Question: The question is to find whether a given sum exists over any path in a BST. The question is damn easy if a path means root to leaf, or easy if the path means a portion of a path from root to leaf that may not include the root or the leaf. But it becomes difficult here, because a path may span both left and right child of a node. For example, in the given figure, a sum of 132 exists over the circled path. How can I find the existence of such a path? Using hash to store all possible sums under a node is frowned upon!

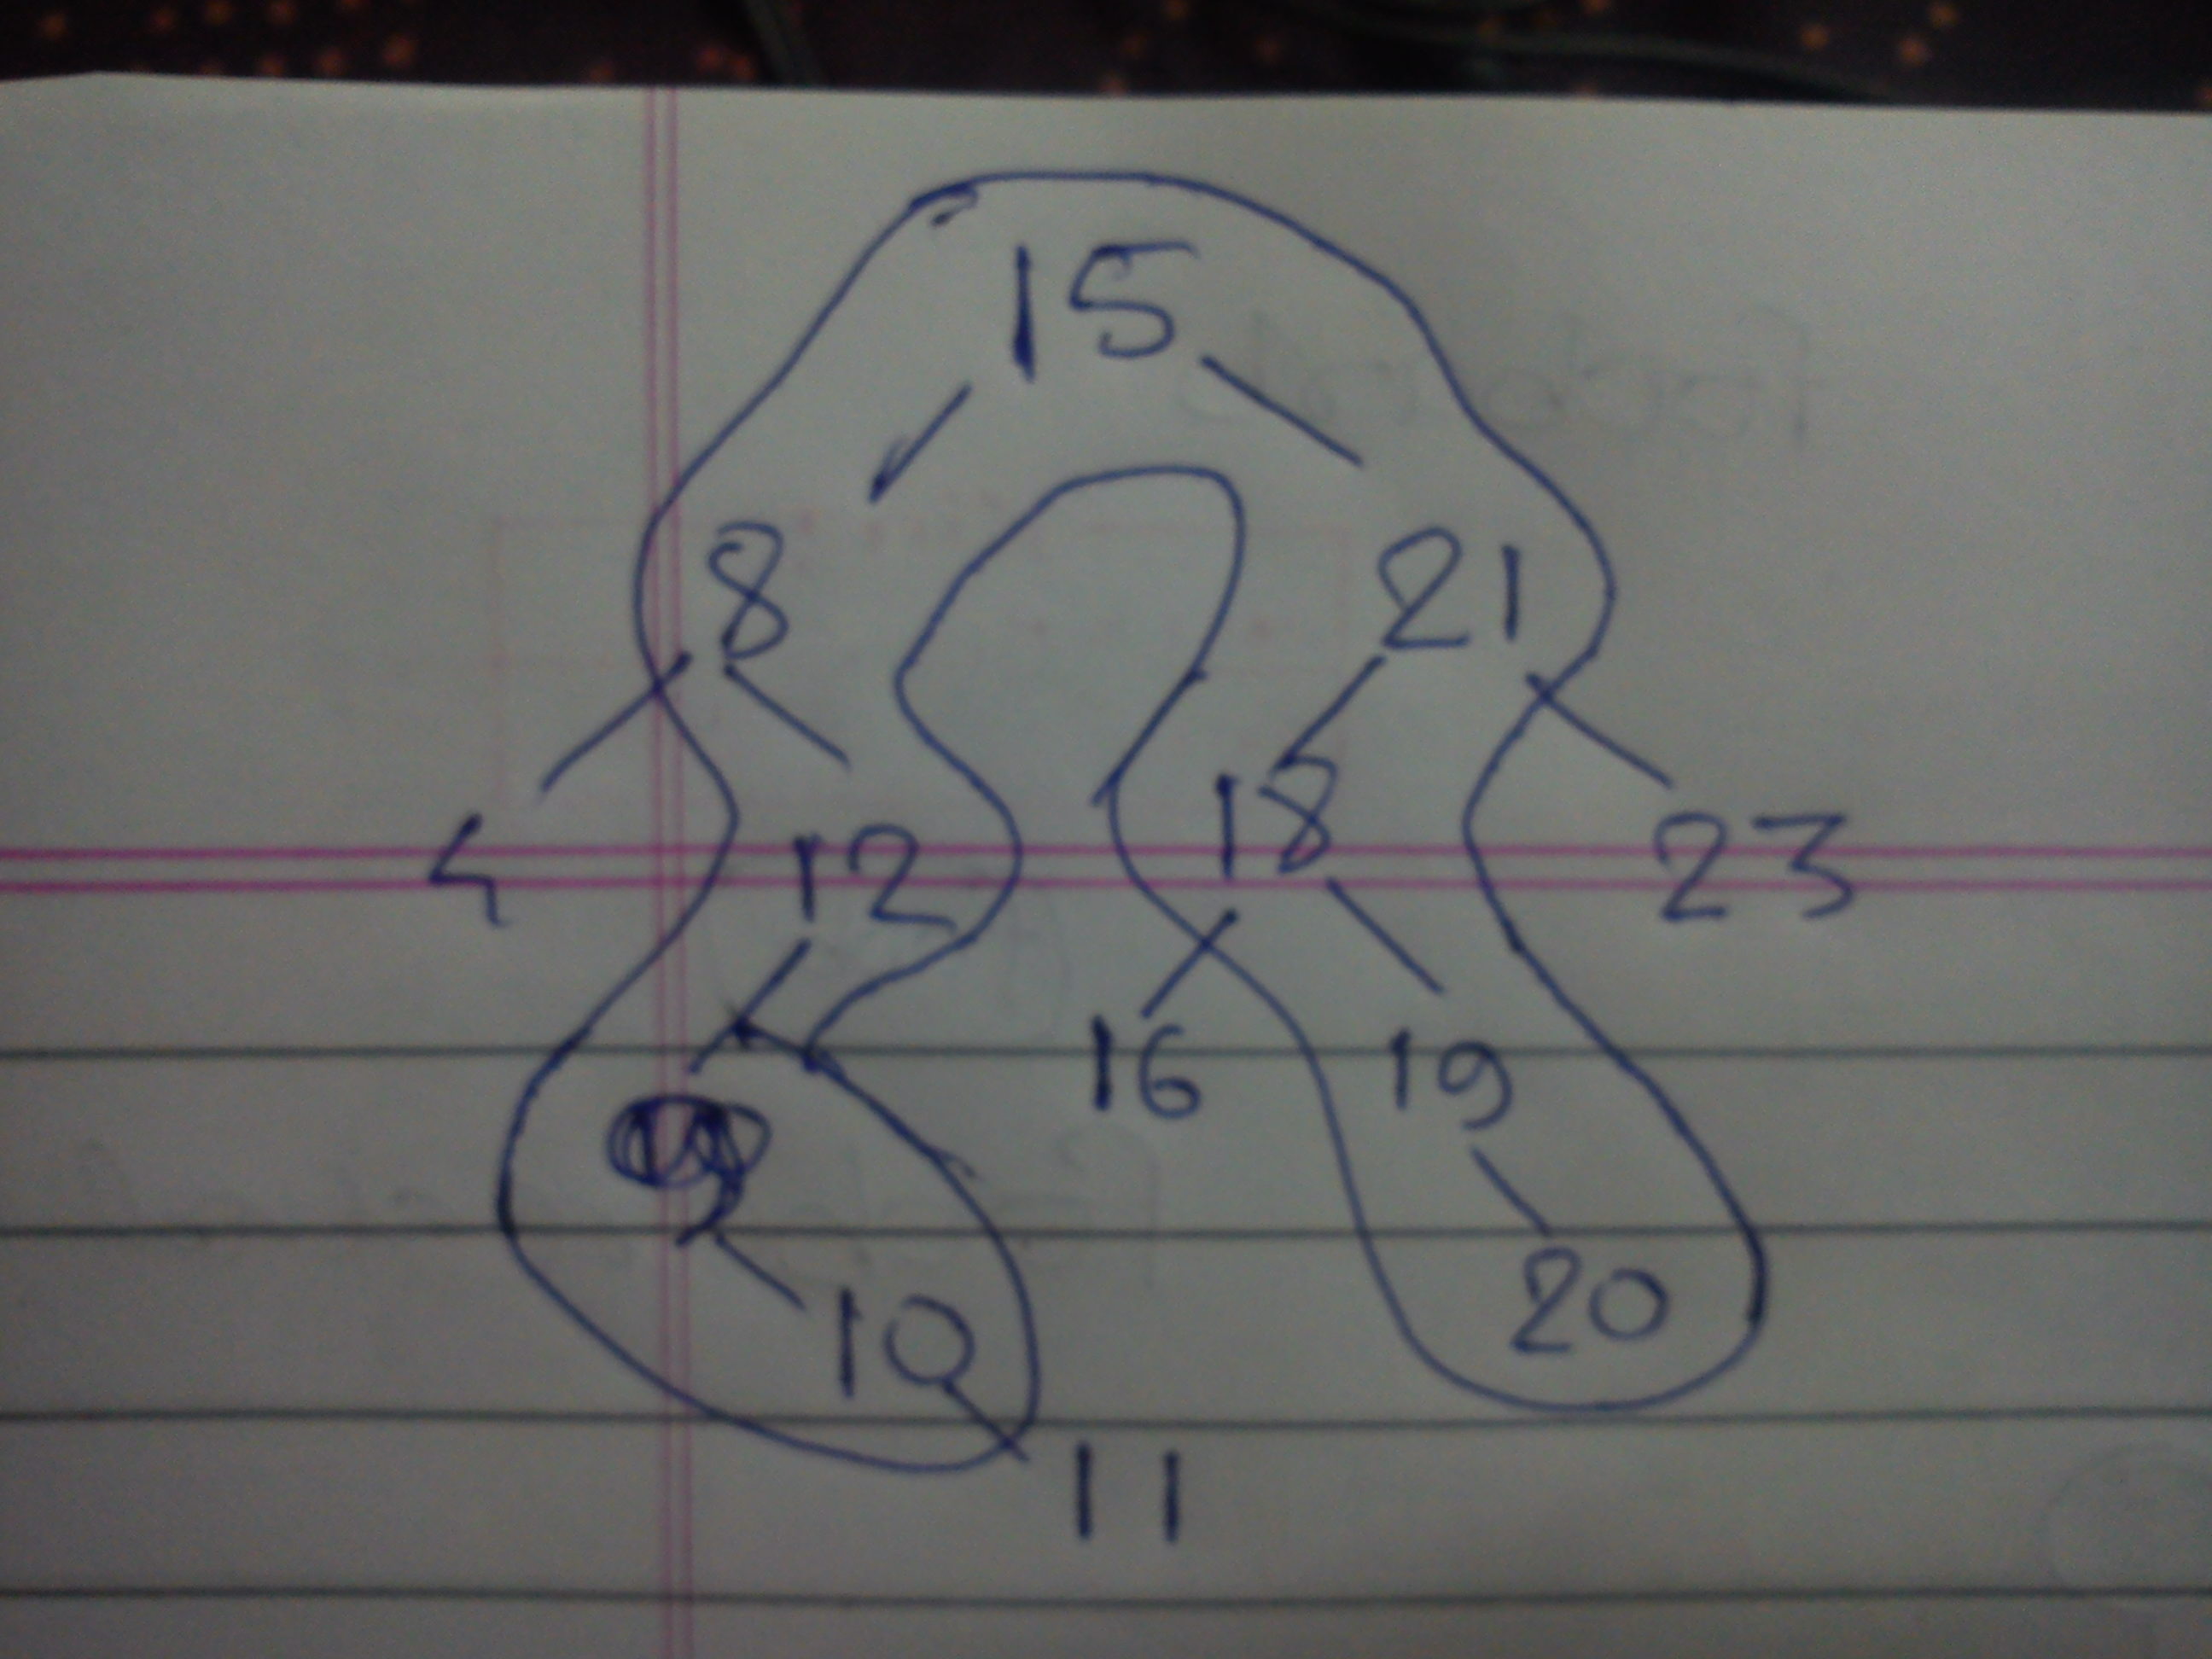
Answer: You can certainly generate all possible paths, summing incrementally as you go. The fact that the tree is a BST might let you save time by bounding out certain sums, though I'm not sure that will give an asymptotic speed increase. The problem is that a sum formed using the left child of a given node will not necessarily be less than a sum formed using the right child, since the path for the former sum could contain many more nodes. The following algorithm will work for all trees, not just BSTs.
To generate all possible paths, notice that the topmost point of a path is special: it's the only point in a path which is allowed (though not required) to have both children contained in the path. Every path contains a unique topmost point. Therefore the outer layer of recursion should be to visit every tree node, and to generate all paths that have that node as the topmost point.
'''
// Report whether any path whose topmost node is t sums to target.
// Recurses to examine every node under t.
EnumerateTopmost(Tree t, int target) {
// Get a list of sums for paths containing the left child.
// Include a 0 at the start to account for a "zero-length path" that
// does not contain any children. This will be in increasing order.
a = append(0, EnumerateSums(t.left))
// Do the same for paths containing the right child. This needs to
// be sorted in decreasing order.
b = reverse(append(0, EnumerateSums(t.right)))
// "List match" to detect any pair of sums that works.
// This is a linear-time algorithm that takes two sorted lists --
// one increasing, the other decreasing -- and detects whether there is
// any pair of elements (one from the first list, the other from the
// second) that sum to a given value. Starting at the beginning of
// each list, we compute the current sum, and proceed to strike out any
// elements that we know cannot be part of a satisfying pair.
// If the sum of a[i] and b[j] is too small, then we know that a[i]
// cannot be part of any satisfying pair, since all remaining elements
// from b that it could be added to are at least as small as b[j], so we
// can strike it out (which we do by advancing i by 1). Similarly if
// the sum of a[i] and b[j] is too big, then we know that b[j] cannot
// be part of any satisfying pair, since all remaining elements from a
// that b[j] could be added to are at least as big as a[i], so we can
// strike it out (which we do by advancing j by 1). If we get to the
// end of either list without finding the right sum, there can be
// no satisfying pair.
i = 0
j = 0
while (i < length(a) and j < length(b)) {
if (a[i] + b[j] + t.value < target) {
i = i + 1
} else if (a[i] + b[j] + t.value > target) {
j = j + 1
} else {
print "Found! Topmost node=", t
return
}
}
// Recurse to examine the rest of the tree.
EnumerateTopmost(t.left)
EnumerateTopmost(t.right)
}
// Return a list of all sums that contain t and at most one of its children,
// in increasing order.
EnumerateSums(Tree t) {
If (t == NULL) {
// We have been called with the "child" of a leaf node.
return [] // Empty list
} else {
// Include a 0 in one of the child sum lists to stand for
// "just node t" (arbitrarily picking left here).
// Note that even if t is a leaf node, we still call ourselves on
// its "children" here -- in C/C++, a special "NULL" value represents
// these nonexistent children.
a = append(0, EnumerateSums(t.left))
b = EnumerateSums(t.right)
Add t.value to each element in a
Add t.value to each element in b
// "Ordinary" list merge that simply combines two sorted lists
// to produce a new sorted list, in linear time.
c = ListMerge(a, b)
return c
}
}
'''
The above pseudocode only reports the topmost node in the path. The entire path can be reconstructed by having 'EnumerateSums()' return a list of pairs '(sum, goesLeft)' instead of a plain list of sums, where 'goesLeft' is a boolean that indicates whether the path used to generate that sum initially goes left from the parent node.
The above pseudocode calculates sum lists multiple times for each node: 'EnumerateSums(t)' will be called once for each node above 't' in the tree, in addition to being called for 't' itself. It would be possible to make 'EnumerateSums()' memoise the list of sums for each node so that it's not recomputed on subsequent calls, 'EnumerateSums()' As pointed out by Evgeny Kluev, 'EnumerateSums()' actually behaves like a merge sort, being O(nlog n) when the tree is perfectly balanced and O(n^2) when it is a single path. So memoisation will in fact give an asymptotic performance improvement.
It is possible to get rid of the temporary lists of sums by rearranging 'EnumerateSums()' into an iterator-like object that performs the list merge lazily, and can be queried to retrieve the next sum in increasing order. This would entail also creating an 'EnumerateSumsDown()' that does the same thing but retrieves sums in decreasing order, and using this in place of 'reverse(append(0, EnumerateSums(t.right)))'. Doing this brings the space complexity of the algorithm down to O(n), where n is the number of nodes in the tree, since each iterator object requires constant space (pointers to left and right child iterator objects, plus a place to record the last sum) and there can be at most one per tree node.